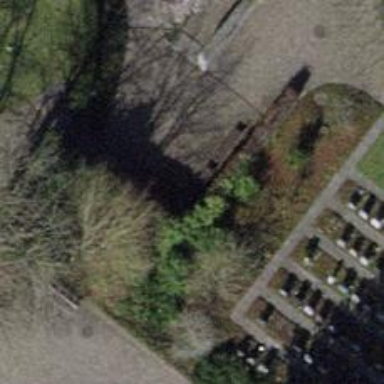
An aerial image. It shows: Brown bench in the vicinity.